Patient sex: M
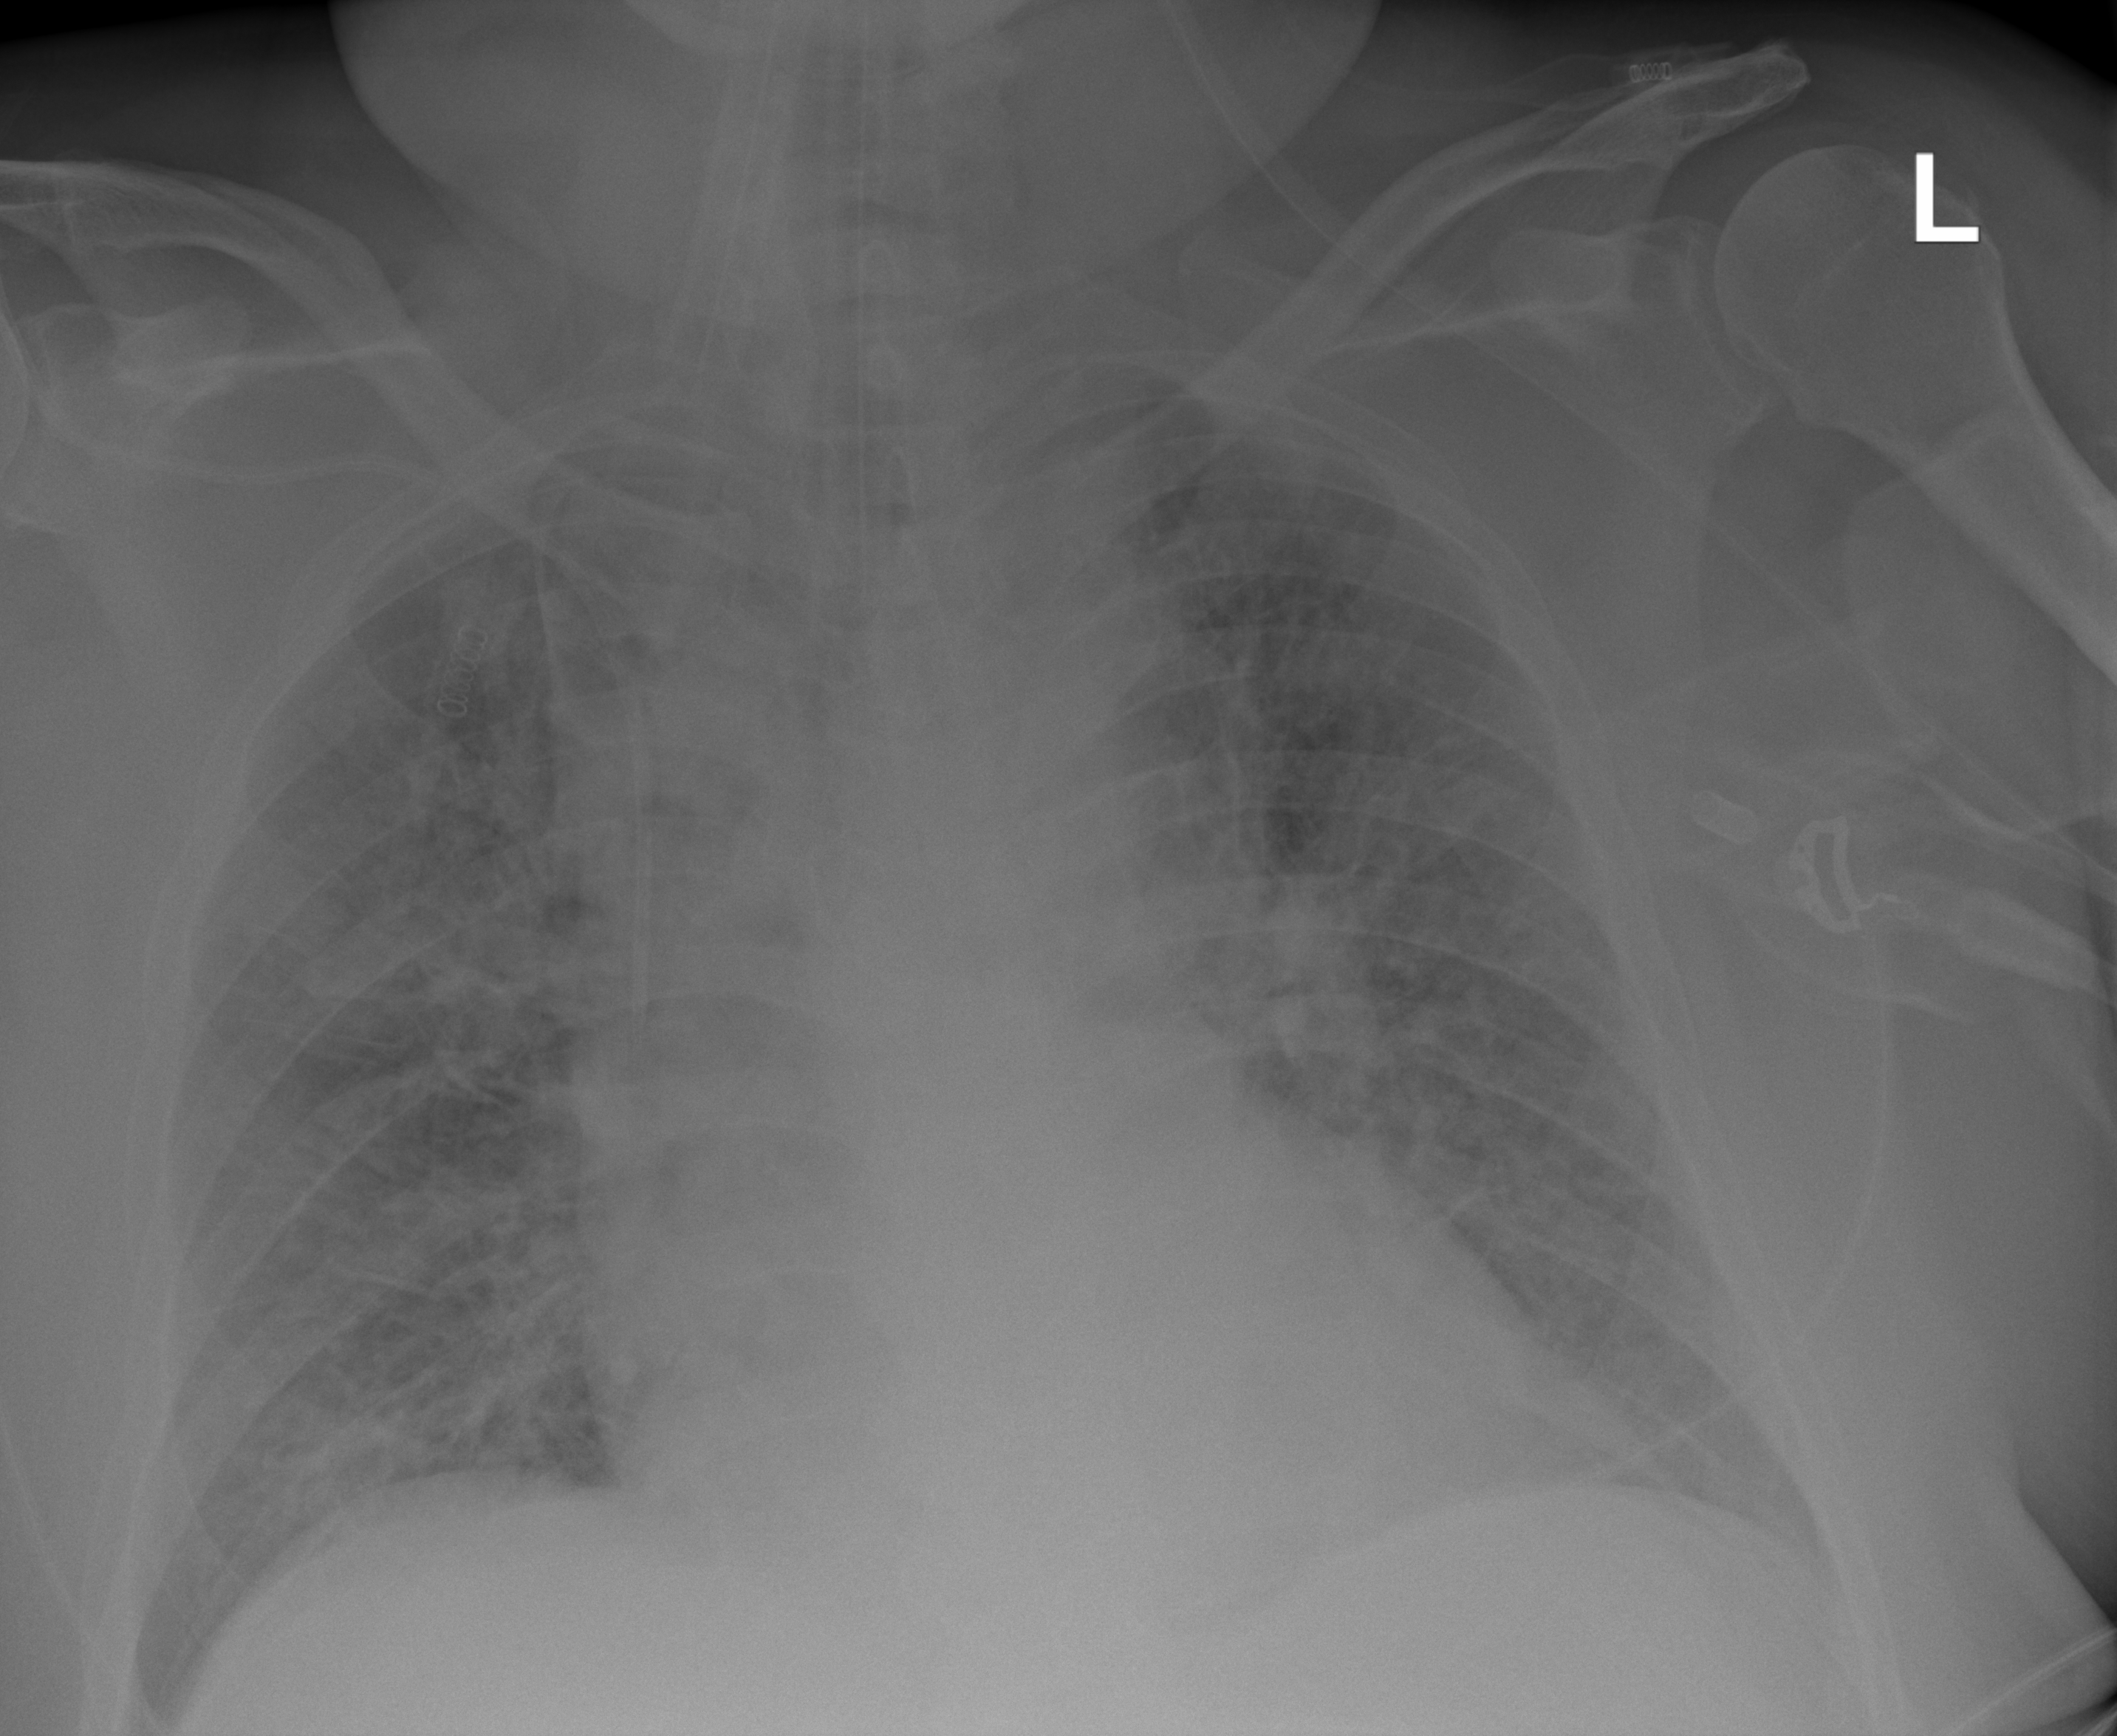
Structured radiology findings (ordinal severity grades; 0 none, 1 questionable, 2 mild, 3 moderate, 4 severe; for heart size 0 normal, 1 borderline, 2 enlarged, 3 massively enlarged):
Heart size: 2
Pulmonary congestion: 3
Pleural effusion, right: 0
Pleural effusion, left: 0
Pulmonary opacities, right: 2
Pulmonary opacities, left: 2
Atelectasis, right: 0
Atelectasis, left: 0